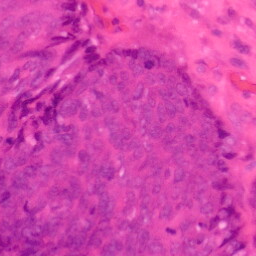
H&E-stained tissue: Colon